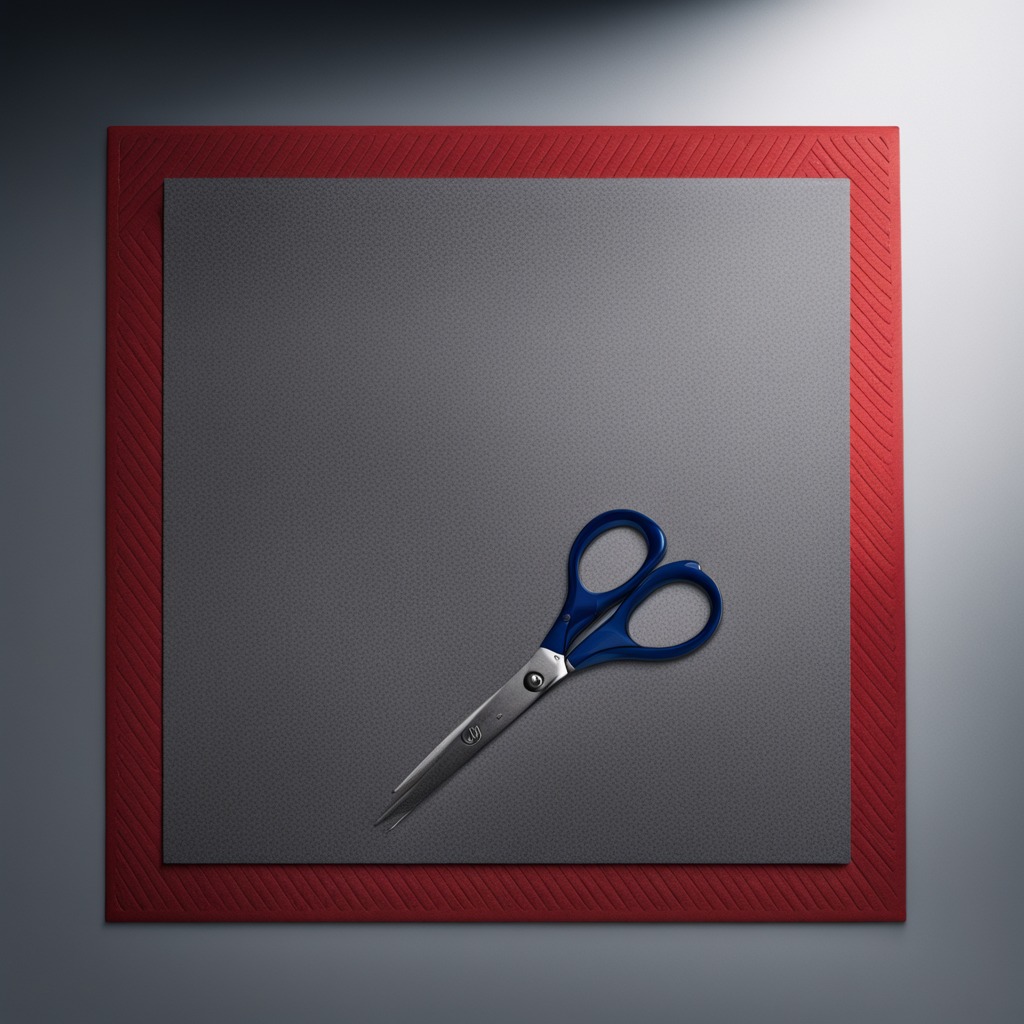
A scissor lies on the tabletop.